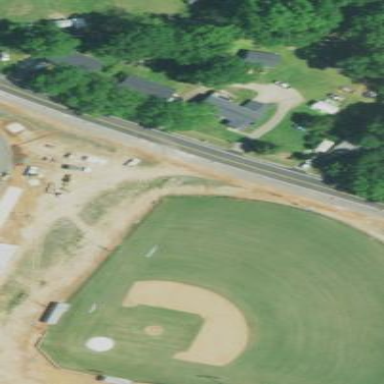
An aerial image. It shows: Baseball pitch for leisure land.